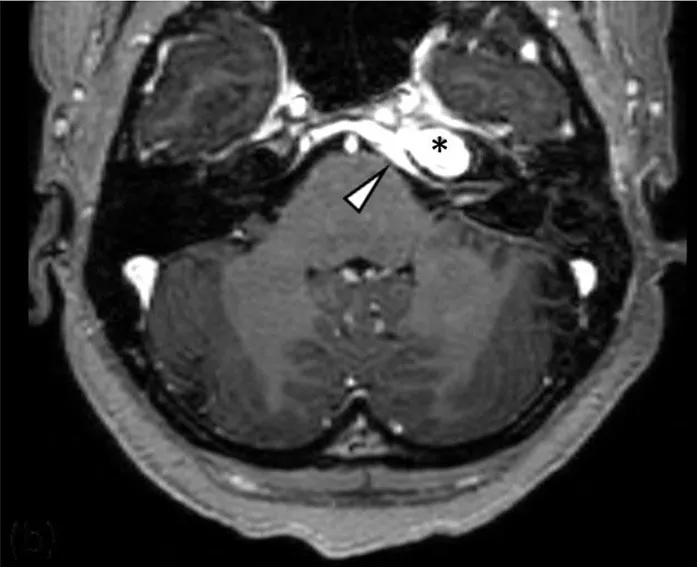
(B) Axial T1 following contrast administration shows avid homogenous enhancement of the lesion (asterisk) and intracranial disease extension with pachymeningeal enhancement and thickening of the retroclival dura (arrowhead).
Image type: radiology (mri)